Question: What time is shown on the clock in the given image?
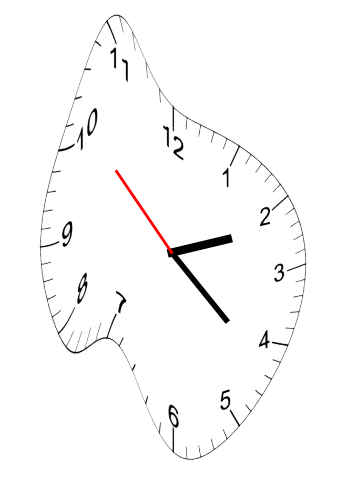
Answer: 02:21:52